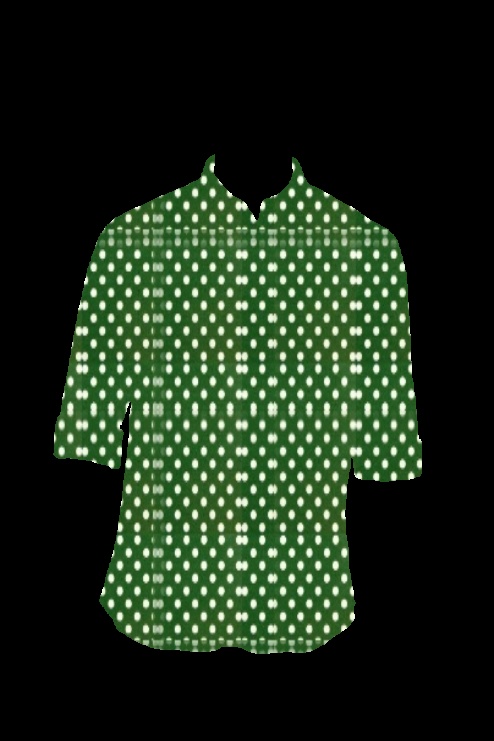
green polka dot tee